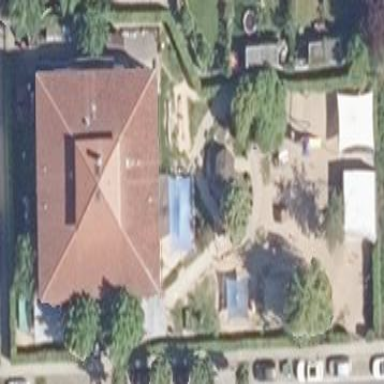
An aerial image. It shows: Kindergarten.